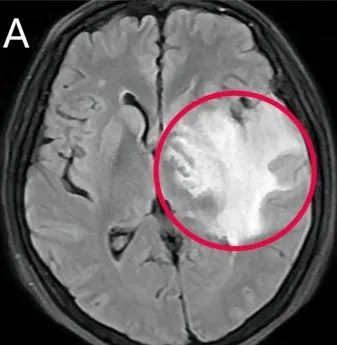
Clinical pictures of patients. (A) Cranial T2 fluid-attenuated inversion recovery sequence magnetic resonance imaging scan showing an irregular mass of abnormal signal in the anterior portion of the left temporal lobe. The borders between the mass and surrounding tissue are not clear.
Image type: radiology (mri)